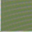
Piece: xx